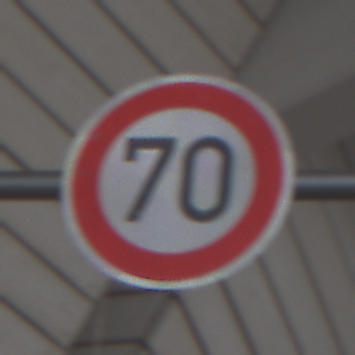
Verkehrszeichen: Geschwindigkeit70
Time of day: MorningAfternoon
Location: Roofed (Urban)
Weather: PartlyCloudy
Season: NotSpecified
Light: Natural